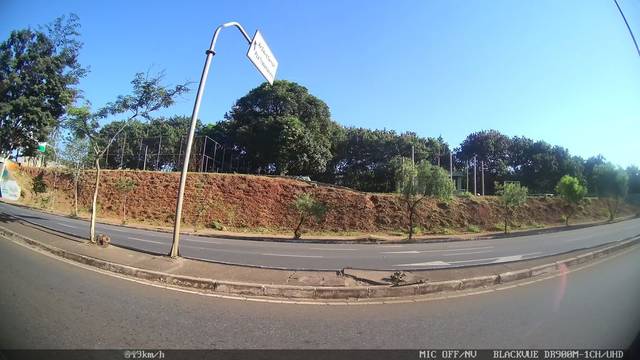
Region: Brazil
Coordinates: -19.954, -44.014